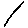
Label: line